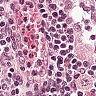
Metastatic tissue present: no